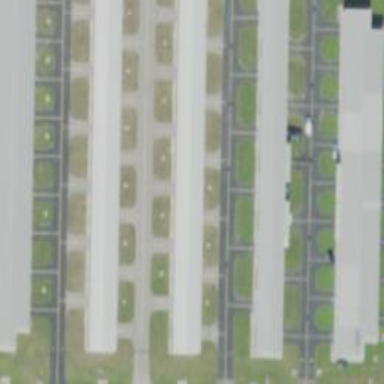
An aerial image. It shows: View of taxiway at the airport.